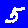
Digit: 5